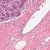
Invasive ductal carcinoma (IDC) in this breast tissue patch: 0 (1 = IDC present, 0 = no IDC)